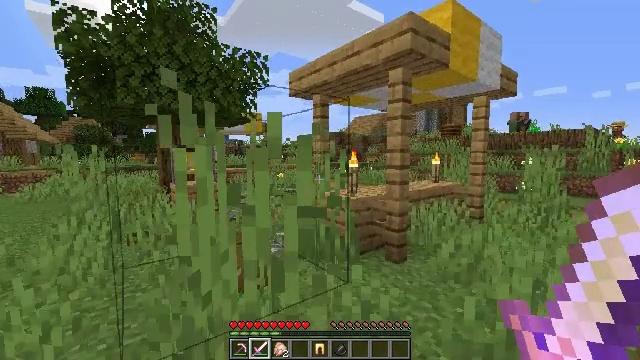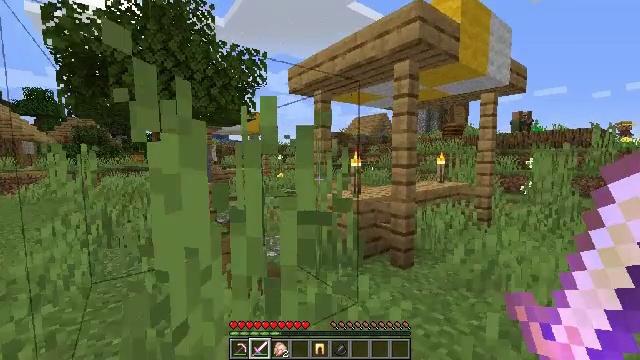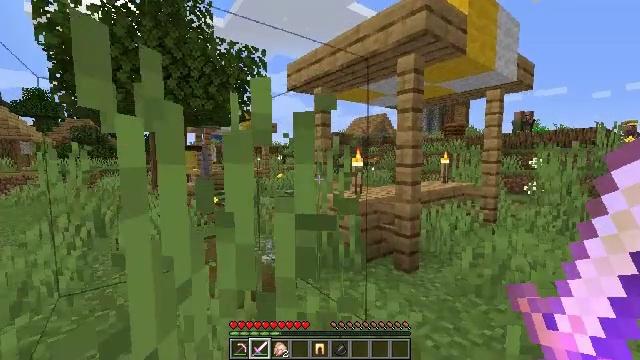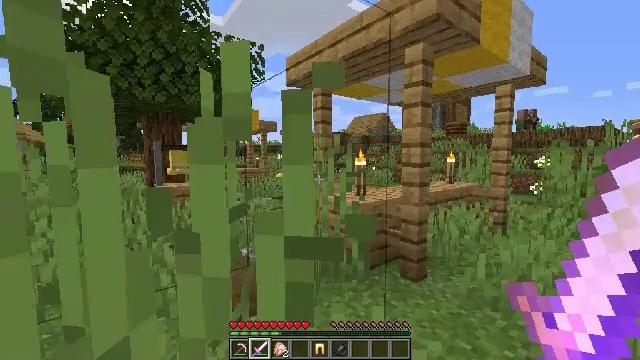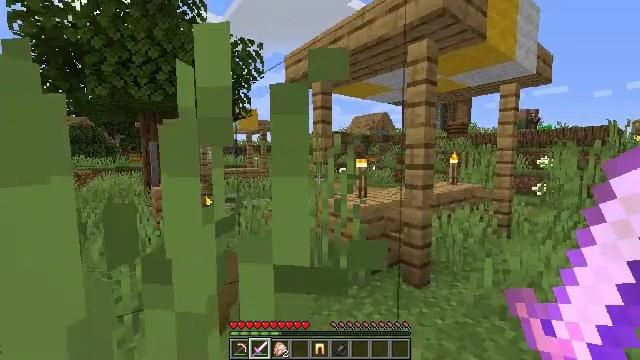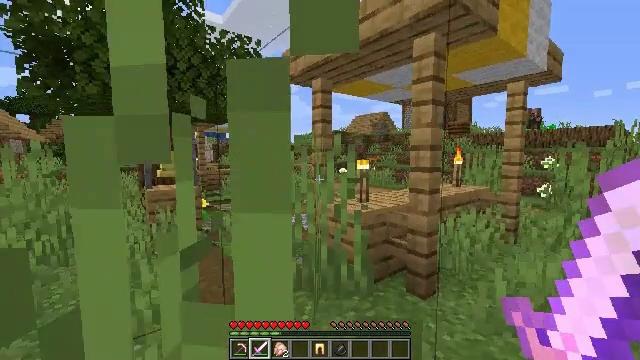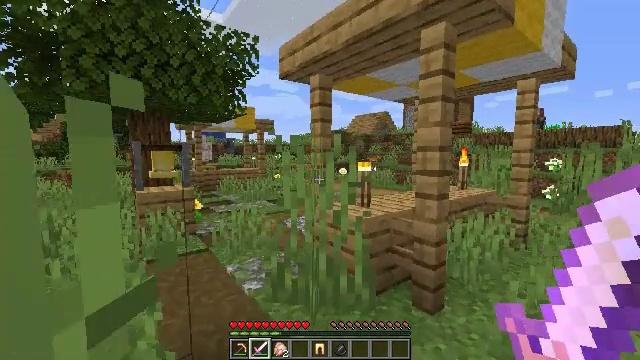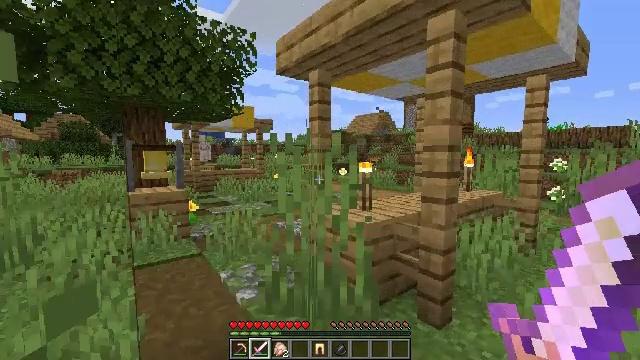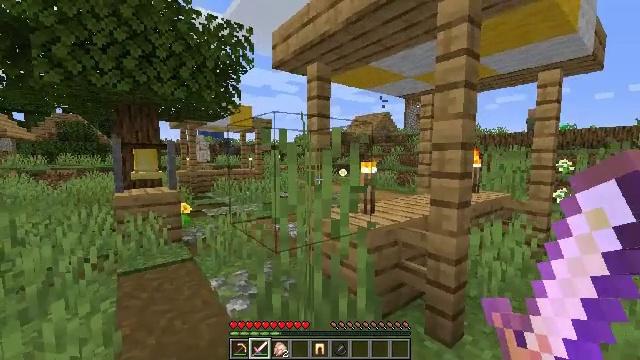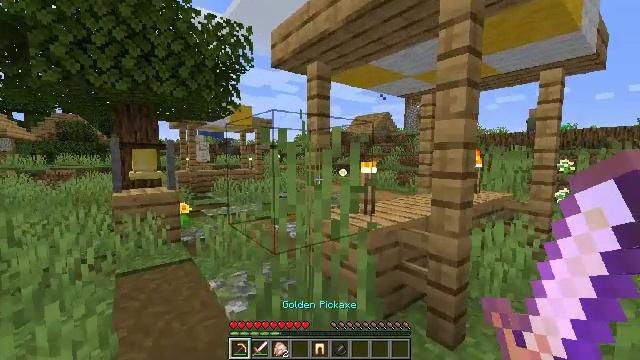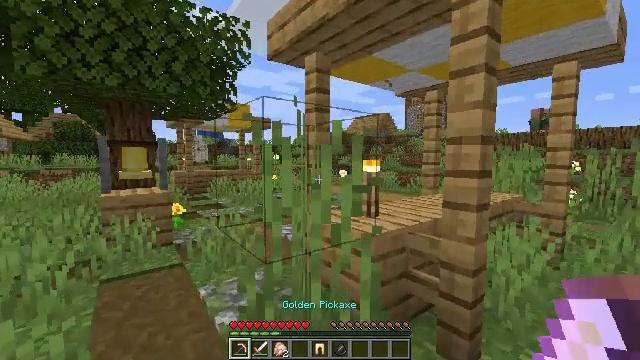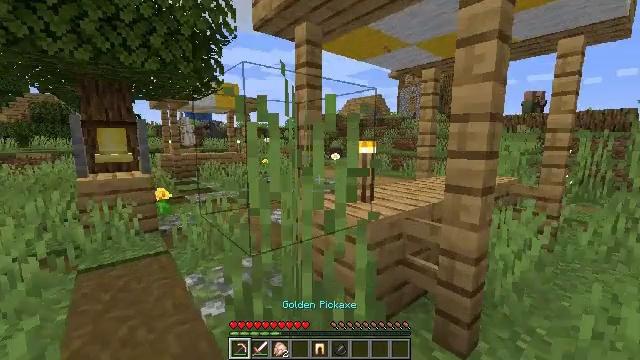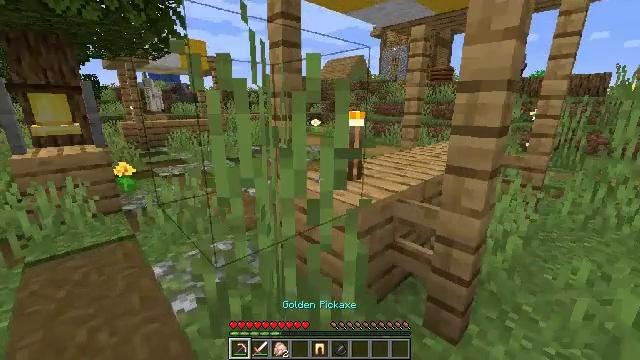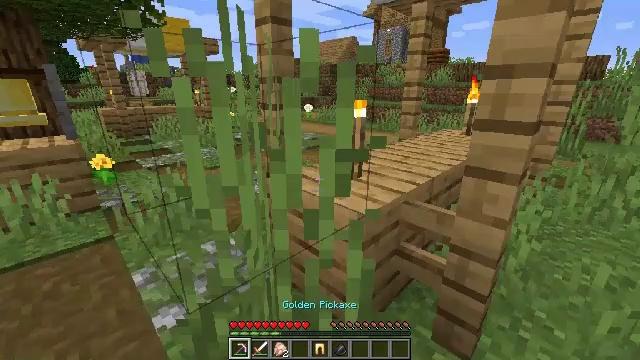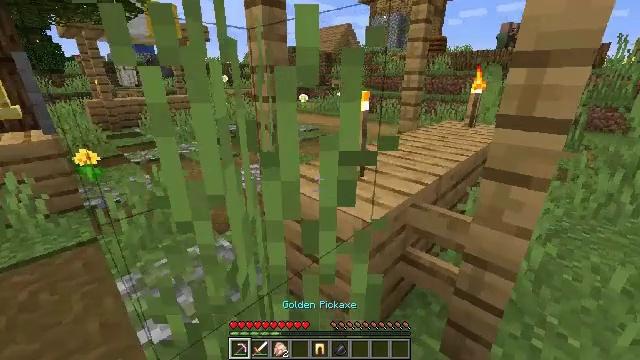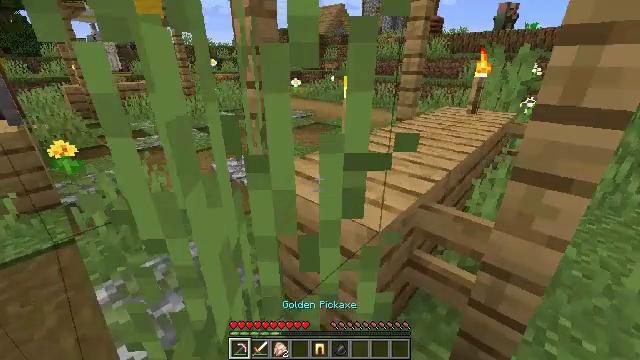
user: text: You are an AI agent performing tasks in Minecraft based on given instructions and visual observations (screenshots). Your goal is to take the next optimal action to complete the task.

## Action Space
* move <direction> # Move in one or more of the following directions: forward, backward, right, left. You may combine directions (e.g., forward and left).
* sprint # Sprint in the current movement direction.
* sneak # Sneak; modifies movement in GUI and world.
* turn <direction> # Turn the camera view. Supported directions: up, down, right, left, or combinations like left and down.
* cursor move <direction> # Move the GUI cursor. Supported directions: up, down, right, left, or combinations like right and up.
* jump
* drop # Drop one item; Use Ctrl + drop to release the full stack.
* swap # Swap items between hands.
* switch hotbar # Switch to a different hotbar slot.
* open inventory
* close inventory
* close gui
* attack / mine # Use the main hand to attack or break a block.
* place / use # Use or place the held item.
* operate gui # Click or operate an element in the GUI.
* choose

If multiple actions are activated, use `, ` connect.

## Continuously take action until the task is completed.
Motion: motion action
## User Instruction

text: Retrieve oak planks from the wooden block.
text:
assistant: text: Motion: move forward
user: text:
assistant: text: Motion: move forward
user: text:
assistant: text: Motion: move forward
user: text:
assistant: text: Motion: move forward
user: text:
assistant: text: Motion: move forward
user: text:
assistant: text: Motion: move forward
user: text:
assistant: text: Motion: move forward
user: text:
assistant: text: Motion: move forward
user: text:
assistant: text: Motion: move forward
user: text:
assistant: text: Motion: move forward
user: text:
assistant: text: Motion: move forward, turn right and down
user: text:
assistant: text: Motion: move forward, turn right and down
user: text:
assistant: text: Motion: move forward, turn right and down
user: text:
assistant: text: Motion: move forward, turn right and down
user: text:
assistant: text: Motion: move forward, turn right and down
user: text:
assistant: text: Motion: move forward, turn right and down
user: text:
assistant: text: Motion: move forward, turn down, jump
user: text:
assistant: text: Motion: move forward, turn down, jump
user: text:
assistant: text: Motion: move forward, turn down, jump
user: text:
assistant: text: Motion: move forward, turn right and down, jump
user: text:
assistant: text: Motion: move forward, turn right
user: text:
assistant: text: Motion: move forward, turn right and up
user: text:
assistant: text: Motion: move forward, turn right and up
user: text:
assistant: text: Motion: move forward, turn up
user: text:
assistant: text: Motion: move forward
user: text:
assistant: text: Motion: move forward, turn right
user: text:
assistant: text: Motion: move forward, turn right and up
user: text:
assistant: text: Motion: move forward, turn right and up
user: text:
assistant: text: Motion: move forward, turn up
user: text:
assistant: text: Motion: move forward